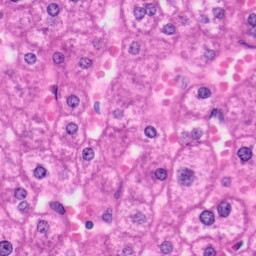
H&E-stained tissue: Liver